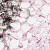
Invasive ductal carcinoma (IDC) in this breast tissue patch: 0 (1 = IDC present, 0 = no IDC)